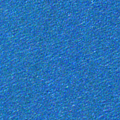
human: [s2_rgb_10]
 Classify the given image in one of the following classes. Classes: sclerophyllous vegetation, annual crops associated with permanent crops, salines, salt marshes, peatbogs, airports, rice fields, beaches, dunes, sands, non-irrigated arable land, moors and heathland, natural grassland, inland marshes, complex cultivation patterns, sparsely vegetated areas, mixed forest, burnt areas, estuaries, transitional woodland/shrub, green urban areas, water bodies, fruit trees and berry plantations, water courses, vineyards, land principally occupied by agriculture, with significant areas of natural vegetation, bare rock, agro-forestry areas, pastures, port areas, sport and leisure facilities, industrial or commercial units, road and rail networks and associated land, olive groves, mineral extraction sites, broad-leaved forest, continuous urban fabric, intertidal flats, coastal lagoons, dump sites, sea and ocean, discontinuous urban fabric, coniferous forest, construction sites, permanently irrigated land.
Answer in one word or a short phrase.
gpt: sea and ocean